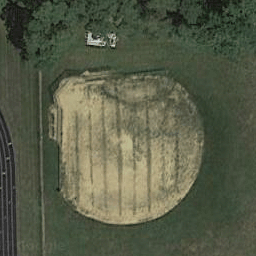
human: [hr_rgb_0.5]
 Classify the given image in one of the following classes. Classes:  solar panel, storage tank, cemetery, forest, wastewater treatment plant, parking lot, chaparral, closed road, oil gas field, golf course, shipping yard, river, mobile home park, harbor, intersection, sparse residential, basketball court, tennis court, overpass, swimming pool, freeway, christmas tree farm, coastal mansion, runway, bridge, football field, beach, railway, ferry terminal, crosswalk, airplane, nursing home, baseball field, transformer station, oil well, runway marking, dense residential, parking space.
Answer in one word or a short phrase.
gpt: baseball field